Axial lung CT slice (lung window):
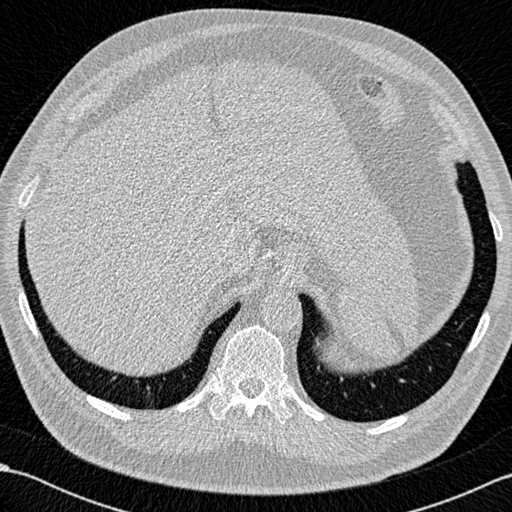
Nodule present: no